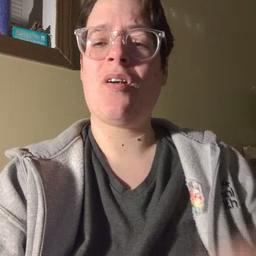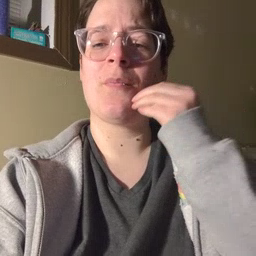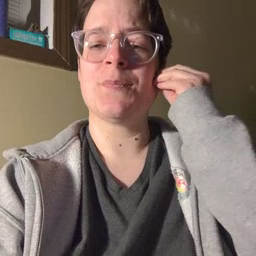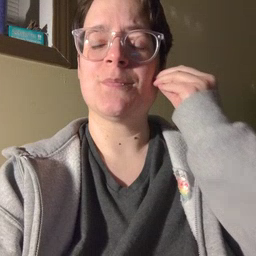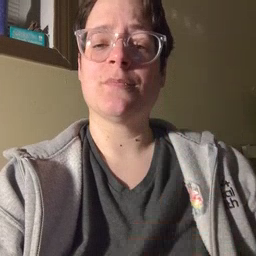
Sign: home